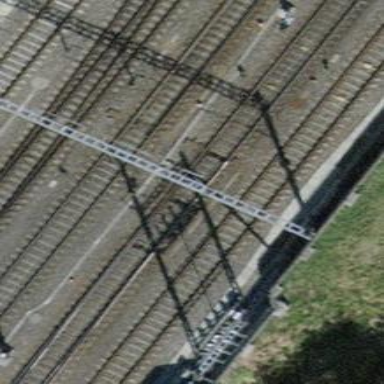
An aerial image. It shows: Single-track railway with electrified contact lines.